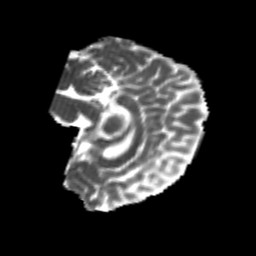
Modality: MD
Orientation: sagittal
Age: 21
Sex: female
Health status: healthy
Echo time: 0.074 s